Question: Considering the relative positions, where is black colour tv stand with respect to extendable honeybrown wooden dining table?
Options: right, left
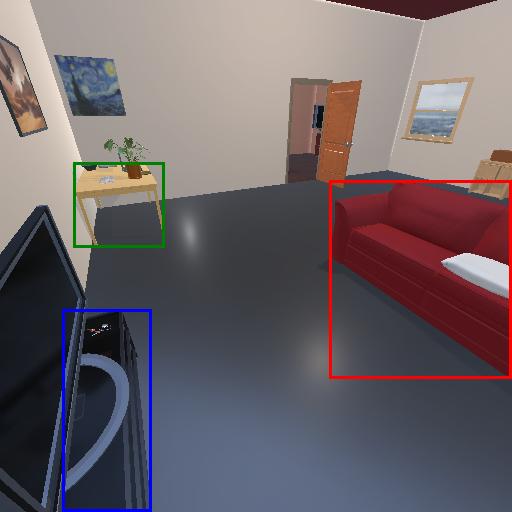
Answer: right